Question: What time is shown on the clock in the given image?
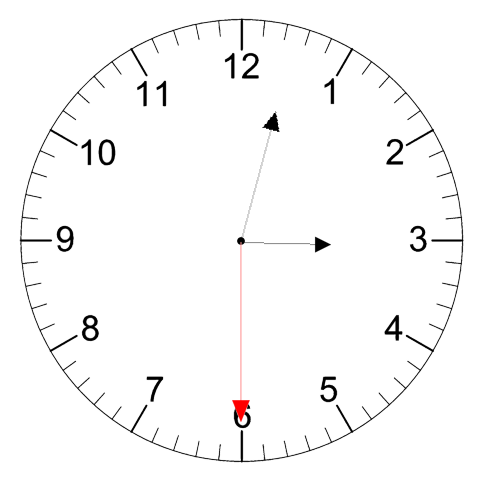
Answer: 03:02:30